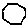
Label: hexagon